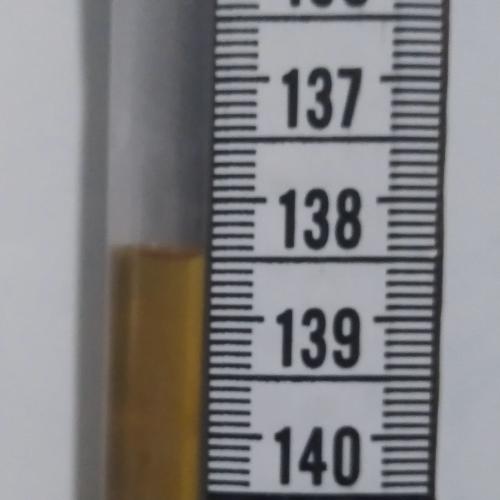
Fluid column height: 138.5 cm